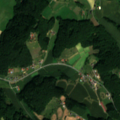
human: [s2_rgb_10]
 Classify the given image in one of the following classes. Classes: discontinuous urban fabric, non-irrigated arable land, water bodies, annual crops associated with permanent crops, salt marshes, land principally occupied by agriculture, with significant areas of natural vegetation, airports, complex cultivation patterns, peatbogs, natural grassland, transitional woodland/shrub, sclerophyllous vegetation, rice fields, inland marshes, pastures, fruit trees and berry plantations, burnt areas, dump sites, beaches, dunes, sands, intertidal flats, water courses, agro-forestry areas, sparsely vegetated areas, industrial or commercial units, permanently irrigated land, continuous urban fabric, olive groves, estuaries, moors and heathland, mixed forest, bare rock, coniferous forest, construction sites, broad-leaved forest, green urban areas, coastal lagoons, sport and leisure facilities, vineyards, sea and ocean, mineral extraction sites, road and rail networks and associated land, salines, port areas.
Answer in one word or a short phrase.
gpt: complex cultivation patterns, land principally occupied by agriculture, with significant areas of natural vegetation, broad-leaved forest